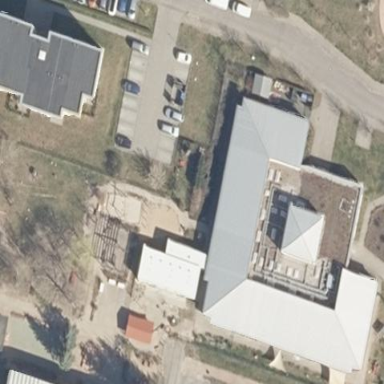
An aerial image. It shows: Kindergarten.